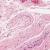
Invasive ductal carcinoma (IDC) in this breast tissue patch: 0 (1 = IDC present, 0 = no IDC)